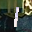
Label: 1